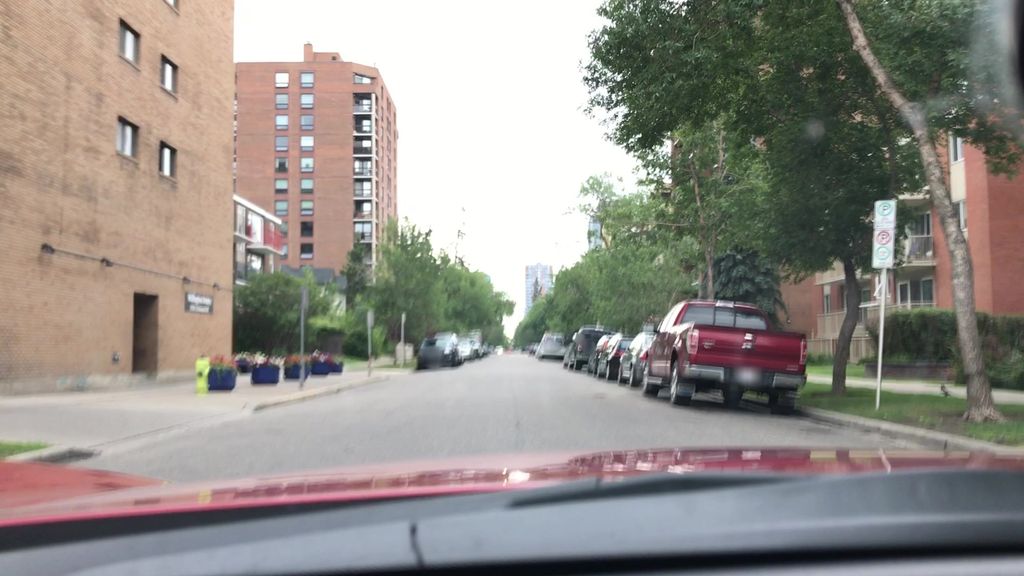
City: calgary